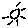
Label: sun